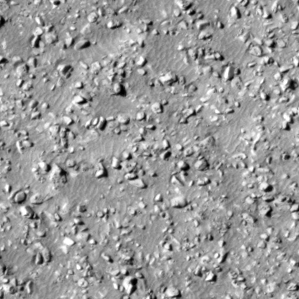
Label: non_frost